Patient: sex M, age 85
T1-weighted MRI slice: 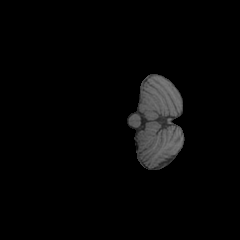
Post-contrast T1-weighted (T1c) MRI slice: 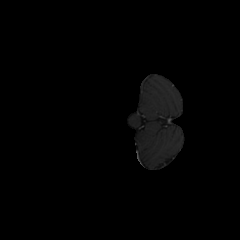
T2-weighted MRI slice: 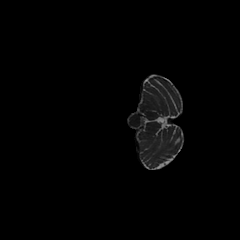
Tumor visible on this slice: no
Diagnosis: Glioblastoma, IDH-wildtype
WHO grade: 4